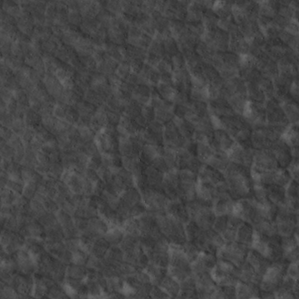
Label: non_frost